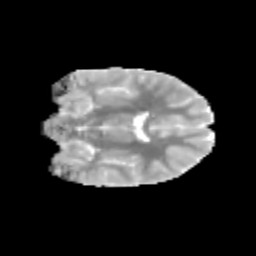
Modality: MD
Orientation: coronal
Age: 10
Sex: female
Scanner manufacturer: siemens
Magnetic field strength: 3 T
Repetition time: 3.8 s
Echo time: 0.07 s